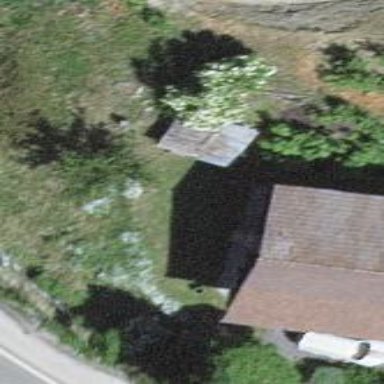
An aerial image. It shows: Simple and straightforward house.